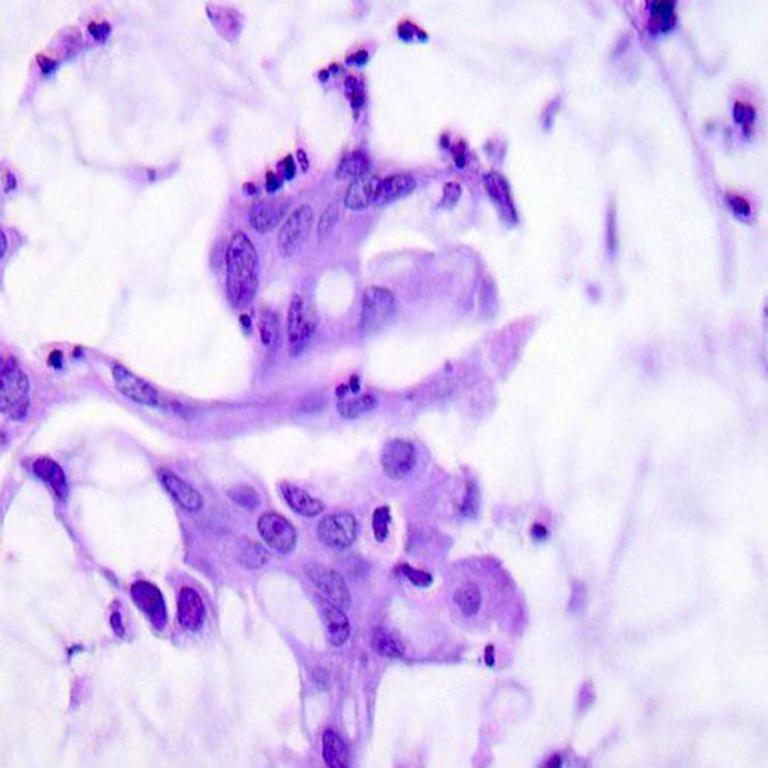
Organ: colon
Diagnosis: adenocarcinomas